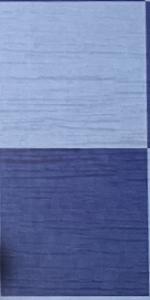
Label: Empty